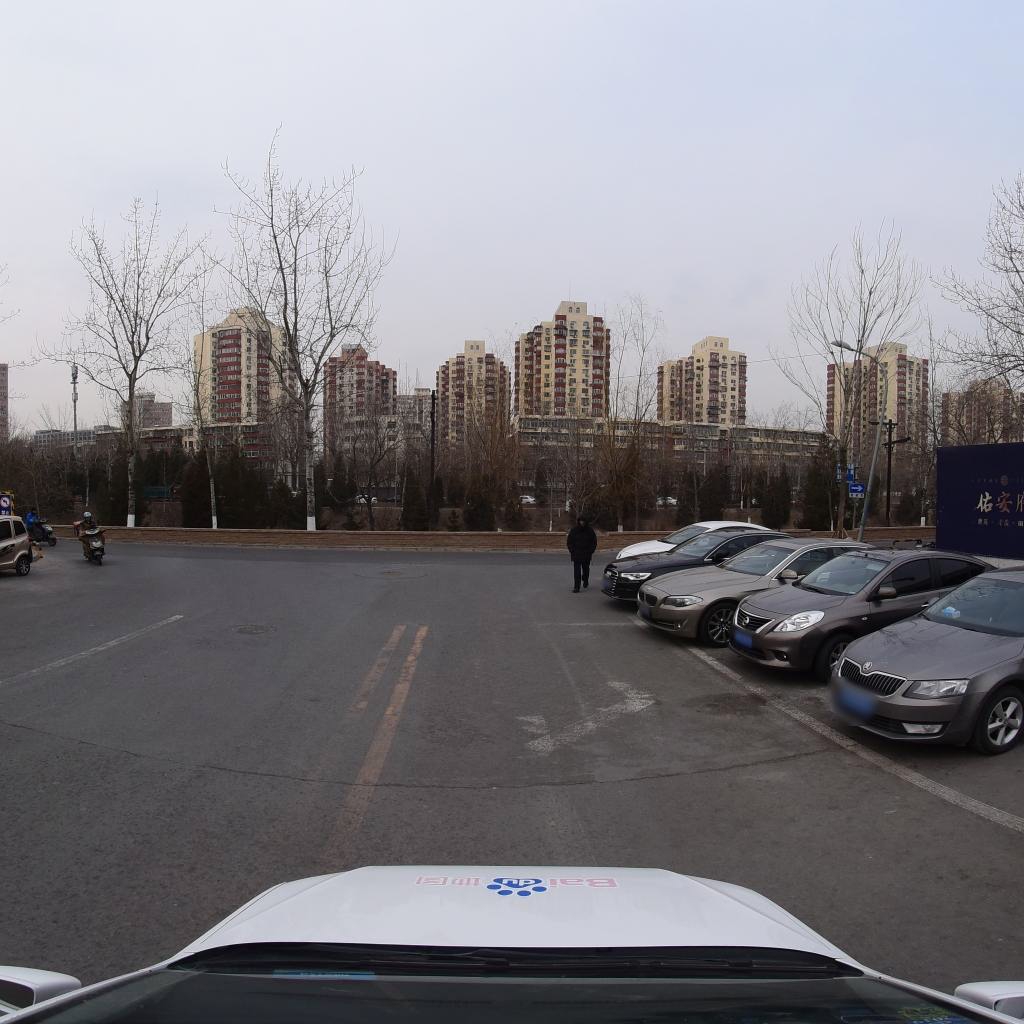
Region: Fengtai
Road damage annotations: transverse crack, manhole cover, manhole cover